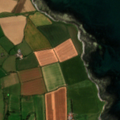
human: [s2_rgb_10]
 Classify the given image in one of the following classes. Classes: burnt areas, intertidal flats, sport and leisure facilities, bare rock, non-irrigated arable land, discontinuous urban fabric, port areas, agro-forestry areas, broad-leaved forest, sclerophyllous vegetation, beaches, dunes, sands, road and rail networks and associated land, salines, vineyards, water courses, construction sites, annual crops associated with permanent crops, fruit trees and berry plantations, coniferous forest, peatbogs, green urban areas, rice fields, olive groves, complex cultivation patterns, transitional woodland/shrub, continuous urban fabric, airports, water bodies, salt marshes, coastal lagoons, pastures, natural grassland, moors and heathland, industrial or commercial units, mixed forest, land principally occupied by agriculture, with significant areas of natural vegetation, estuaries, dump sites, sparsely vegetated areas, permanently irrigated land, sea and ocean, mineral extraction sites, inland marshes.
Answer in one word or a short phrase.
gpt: non-irrigated arable land, pastures, sea and ocean